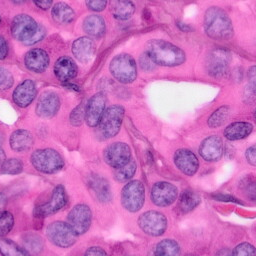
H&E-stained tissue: Pancreatic